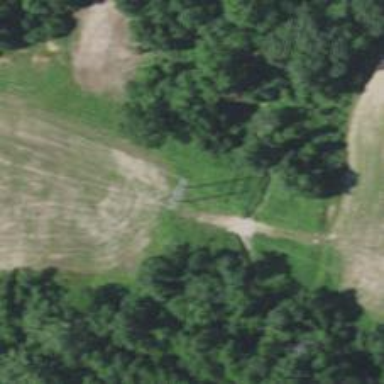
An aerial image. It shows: H-frame designed tower for power lines.